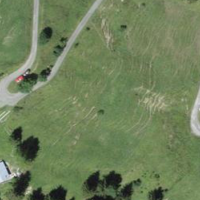
EUNIS habitat code: 23
Species observed at this site:
Pimpinella major